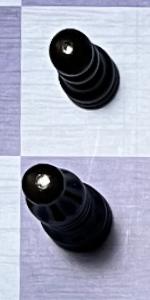
Label: Bishop_Black